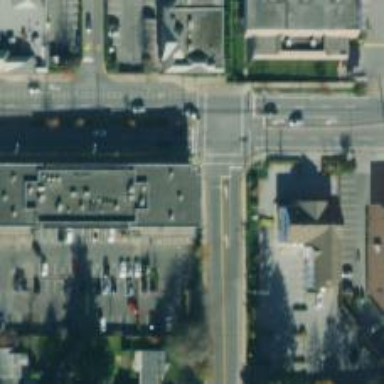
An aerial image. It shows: Tertiary road with asphalt surface and separate sidewalk.